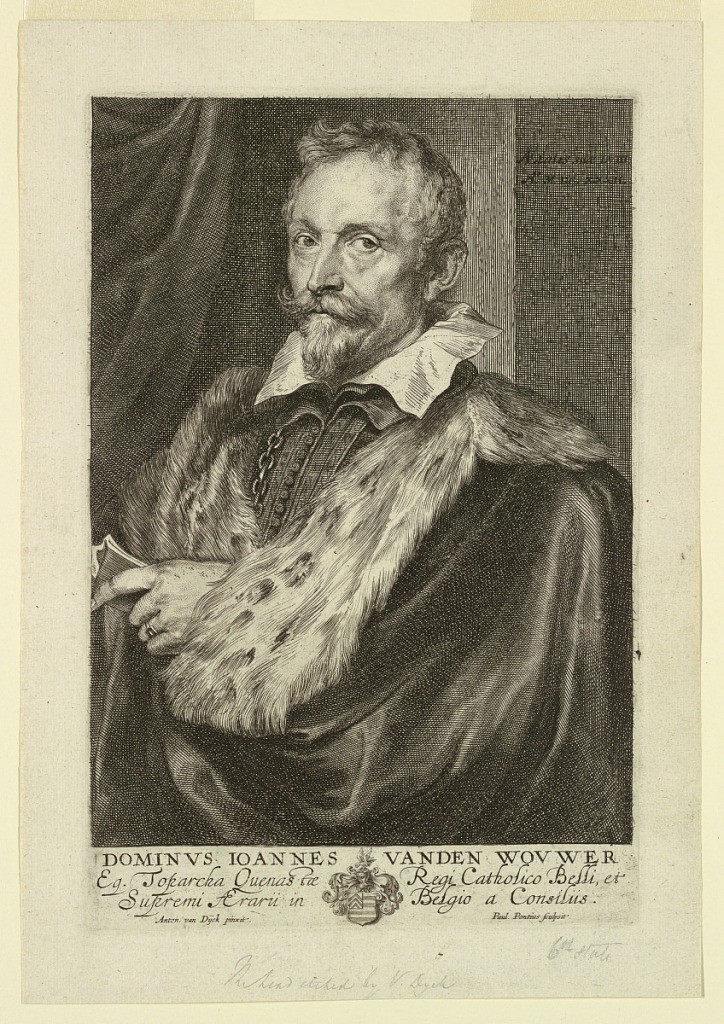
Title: Portrait of Jan van der Wouwer, from the Icones Principum Virorum
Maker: Paulus Pontius, Flemish, 1603 - 1658
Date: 1660
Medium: Etching on paper in black ink
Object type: Print
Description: A half-length portrait in three-quarter view turned to left. The sitter, at the age of 58, is with bare head, around his shoulders is fur-collared coat. In his left hand, he holds papers.